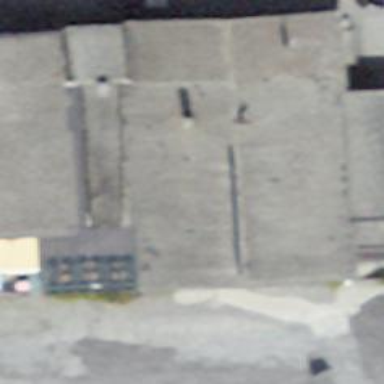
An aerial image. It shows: Restaurant.